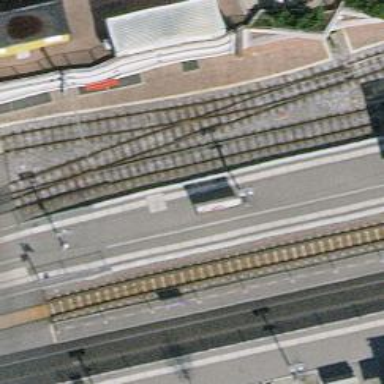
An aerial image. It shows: Narrow-gauge railway track with 1 electrified contact line.